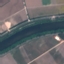
Label: River